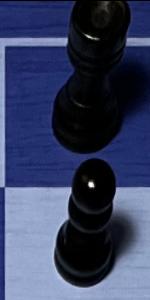
Label: Pawn_Black